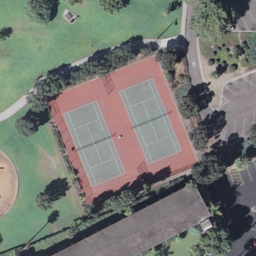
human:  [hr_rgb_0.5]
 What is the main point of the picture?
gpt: tennis court